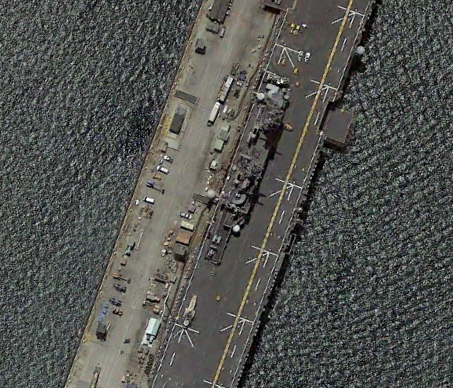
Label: Wasp-class_assault_ship